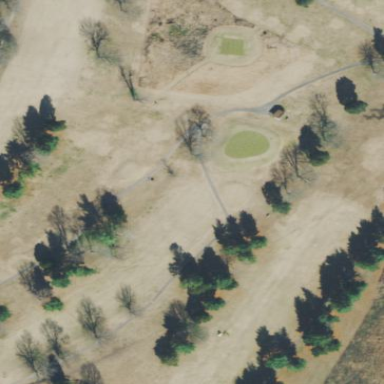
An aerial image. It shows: Scenic golf fairway.